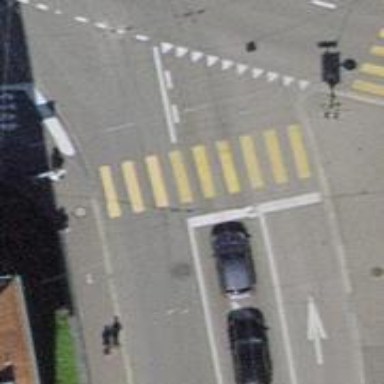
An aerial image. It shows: Crossing with zebra traffic signals.